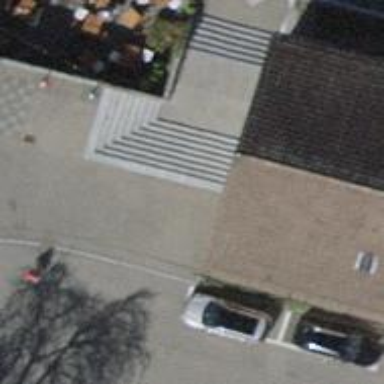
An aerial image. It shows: Set of steps made of paving stones.